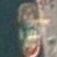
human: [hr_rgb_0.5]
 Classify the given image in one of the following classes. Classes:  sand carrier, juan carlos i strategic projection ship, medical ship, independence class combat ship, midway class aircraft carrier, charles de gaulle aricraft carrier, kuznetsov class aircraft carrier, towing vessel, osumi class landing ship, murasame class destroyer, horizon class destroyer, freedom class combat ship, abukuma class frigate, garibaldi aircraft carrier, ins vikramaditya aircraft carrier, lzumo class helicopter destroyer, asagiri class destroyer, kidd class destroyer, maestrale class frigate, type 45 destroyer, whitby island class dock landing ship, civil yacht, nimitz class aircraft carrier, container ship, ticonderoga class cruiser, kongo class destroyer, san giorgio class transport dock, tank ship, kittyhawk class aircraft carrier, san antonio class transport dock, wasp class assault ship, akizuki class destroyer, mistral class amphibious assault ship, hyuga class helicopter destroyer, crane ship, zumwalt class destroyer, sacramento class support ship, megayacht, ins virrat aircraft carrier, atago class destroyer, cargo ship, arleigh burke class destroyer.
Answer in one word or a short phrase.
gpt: Towing vessel